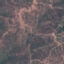
Label: HerbaceousVegetation